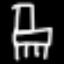
Label: chair